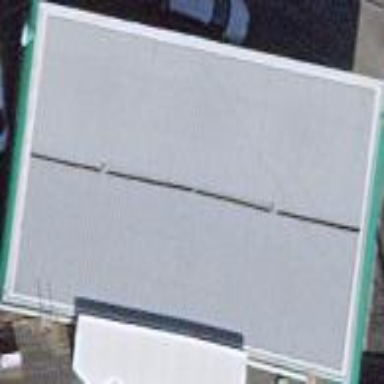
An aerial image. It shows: View of roof of building.